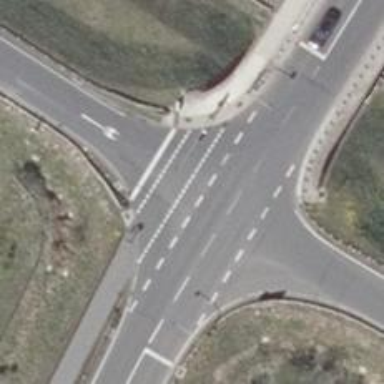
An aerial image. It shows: Crossing with traffic signals.